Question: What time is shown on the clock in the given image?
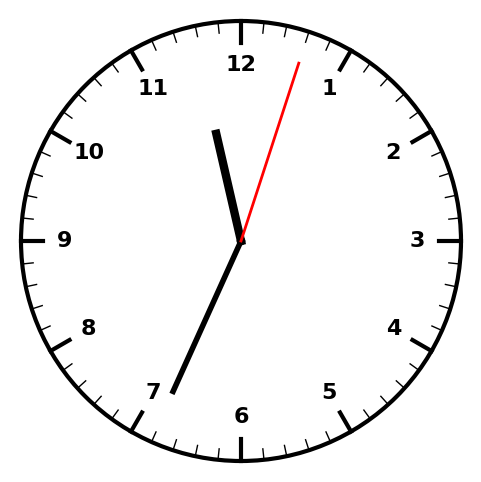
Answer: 11:34:03